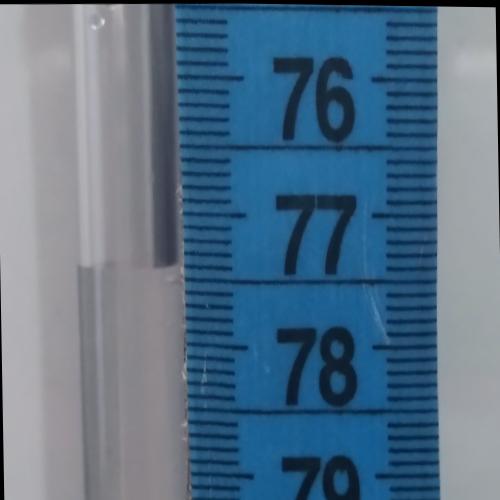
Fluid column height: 77.4 cm